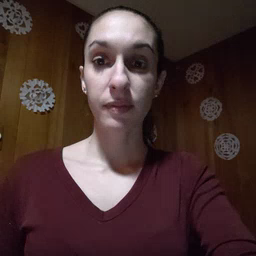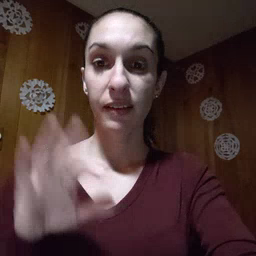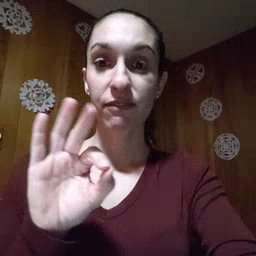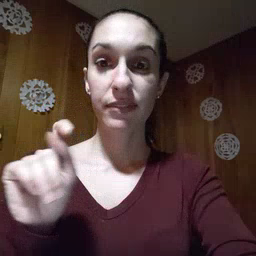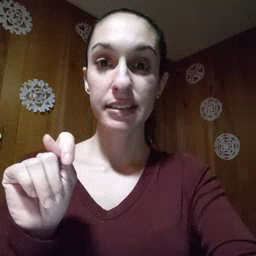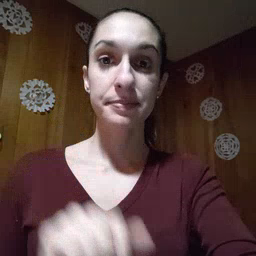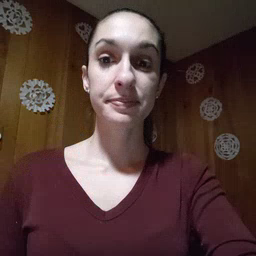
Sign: feet